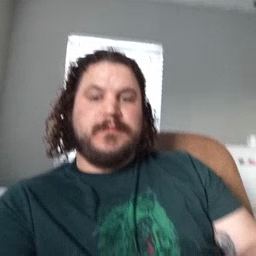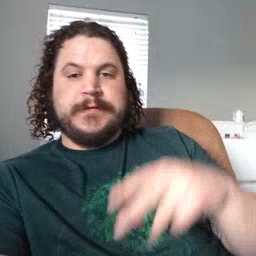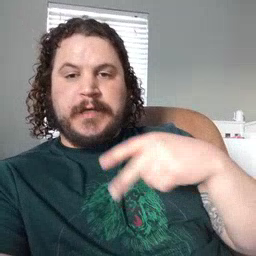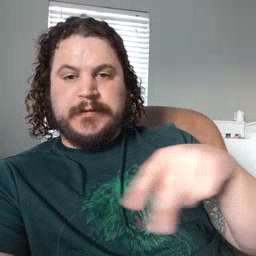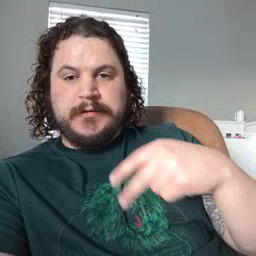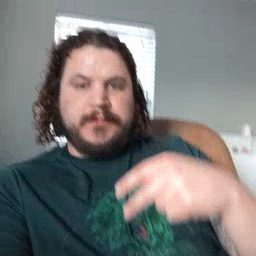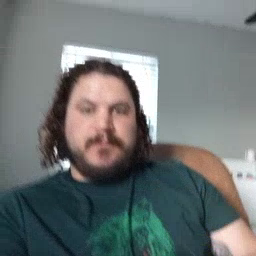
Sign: dance